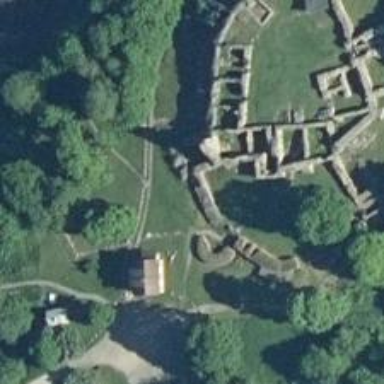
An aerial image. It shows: Majestic castle.